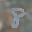
Label: 8